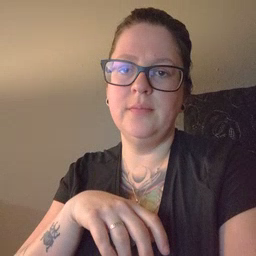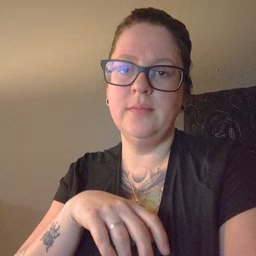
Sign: orange